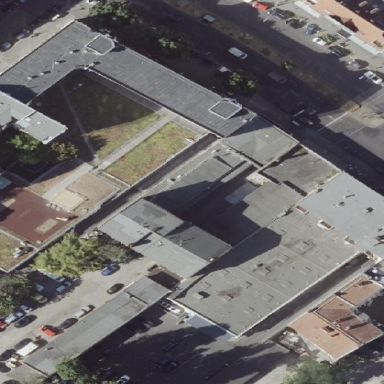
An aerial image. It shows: Flat-roofed retail building with grey roof.